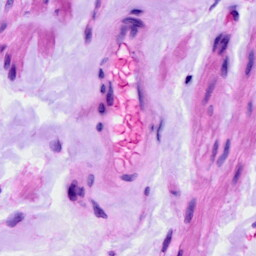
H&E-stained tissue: Ovarian